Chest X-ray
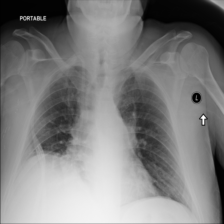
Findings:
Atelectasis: negative
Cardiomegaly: negative
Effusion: positive
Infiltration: negative
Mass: negative
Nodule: negative
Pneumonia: negative
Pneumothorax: negative
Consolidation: negative
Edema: negative
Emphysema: negative
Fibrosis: negative
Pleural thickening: negative
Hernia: negative